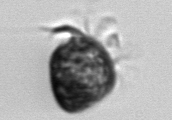
Label: Ciliophora